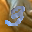
Label: 3